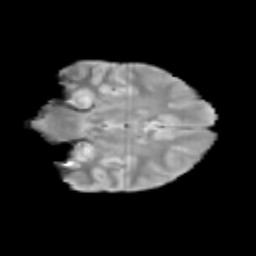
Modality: T2w
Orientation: coronal
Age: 12
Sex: female
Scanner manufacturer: siemens
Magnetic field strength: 3 T
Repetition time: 3.8 s
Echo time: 0.07 s